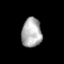
Tissue: prostate
Cell type: T cells
Senescence score: 0.6982
Nuclear area (px): 577
Mean DAPI intensity: 174.045